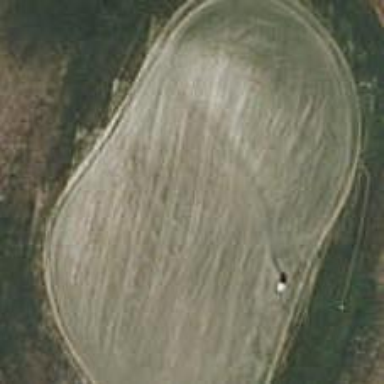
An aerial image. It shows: View of golf hole.